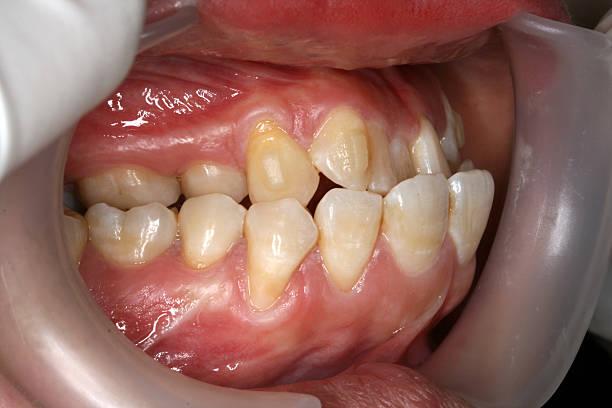
Condition: Gingivitis